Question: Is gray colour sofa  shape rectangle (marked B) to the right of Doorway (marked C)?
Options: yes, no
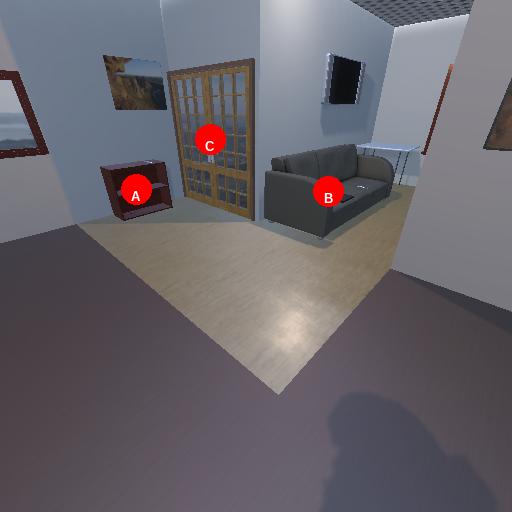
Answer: yes